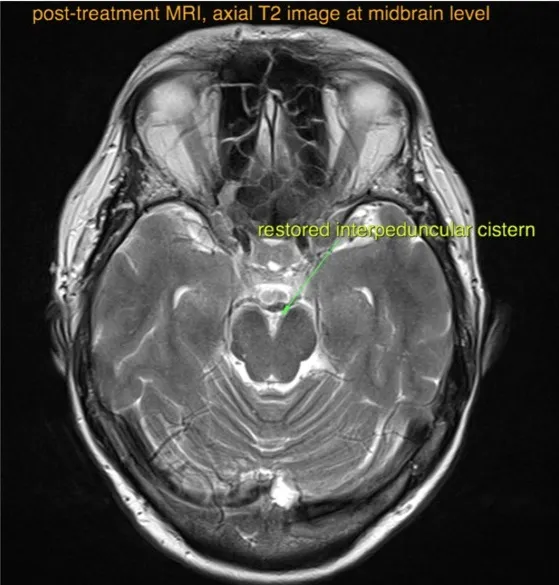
Axial. T2-weighted MRI images show almost complete resolution of the findings of intracranial hypotension.
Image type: radiology (mri)